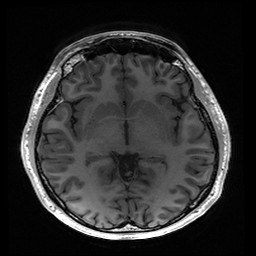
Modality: T1w
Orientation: sagittal